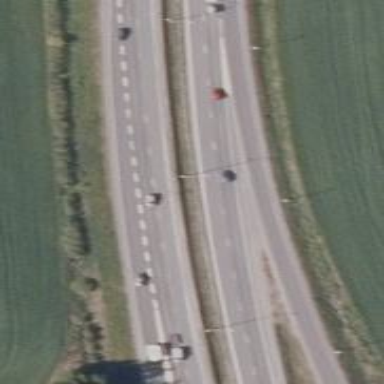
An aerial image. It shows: Motorway junction.